Question: I get errors like the following in Eclipse using Maven:
'''
Missing artifact org.eclipse:swt:jar:3.7.
Project 'davmail' is missing required library: '/home/buzz-dee/.m2/repository/org/eclipse/swt/3.7.0/swt-3.7.0.jar'
'''

Most libraries are found as you can see in the above image, but some not. But the files are in the right place.:
'''
ls ~/.m2/repository/org/eclipse/swt/3.7.0/
swt-3.7.0.jar.lastUpdated swt-3.7.0.pom.lastUpdated
'''
This is a partial 'pom.xml':
'''
<?xml version="1.0" encoding="ISO-8859-1"?>
<project xmlns="http://maven.apache.org/POM/4.0.0" xmlns:xsi="http://www.w3.org/2001/XMLSchema-instance"
xsi:schemaLocation="http://maven.apache.org/POM/4.0.0 http://maven.apache.org/maven-v4_0_0.xsd">
<modelVersion>4.0.0</modelVersion>
<groupId>davmail</groupId>
<artifactId>davmail</artifactId>
<packaging>jar</packaging>
<version>4.6.1</version>
<name>DavMail POP/IMAP/SMTP/Caldav/Carddav/LDAP Exchange Gateway</name>
<organization>
<name>Mickael Guessant</name>
</organization>
<repositories>
<repository>
<id>central</id>
<name>Maven Repository Switchboard</name>
<layout>default</layout>
<url>http://repo1.maven.org/maven2</url>
<snapshots>
<enabled>false</enabled>
</snapshots>
</repository>
<repository>
<id>xwiki</id>
<layout>default</layout>
<url>http://maven.xwiki.org/externals</url>
<snapshots>
<enabled>false</enabled>
</snapshots>
</repository>
</repositories>
<dependencies>
<dependency>
<groupId>junit</groupId>
<artifactId>junit</artifactId>
<version>3.8.1</version>
<scope>test</scope>
</dependency>
<dependency>
<groupId>org.apache.jackrabbit</groupId>
<artifactId>jackrabbit-webdav</artifactId>
<version>2.4.3</version>
<exclusions>
<exclusion>
<groupId>org.apache.jackrabbit</groupId>
<artifactId>jackrabbit-jcr-commons</artifactId>
</exclusion>
<exclusion>
<groupId>xml-apis</groupId>
<artifactId>xml-apis</artifactId>
</exclusion>
</exclusions>
</dependency>
<dependency>
<groupId>org.slf4j</groupId>
<artifactId>slf4j-log4j12</artifactId>
<version>1.3.1</version>
</dependency>
<dependency>
<groupId>commons-httpclient</groupId>
<artifactId>commons-httpclient</artifactId>
<version>3.1</version>
</dependency>
<dependency>
<groupId>commons-codec</groupId>
<artifactId>commons-codec</artifactId>
<version>1.3</version>
</dependency>
<dependency>
<groupId>log4j</groupId>
<artifactId>log4j</artifactId>
<version>1.2.16</version>
<exclusions>
<exclusion>
<groupId>javax.jms</groupId>
<artifactId>jms</artifactId>
</exclusion>
<exclusion>
<groupId>com.sun.jdmk</groupId>
<artifactId>jmxtools</artifactId>
</exclusion>
<exclusion>
<groupId>com.sun.jmx</groupId>
<artifactId>jmxri</artifactId>
</exclusion>
</exclusions>
</dependency>
<dependency>
<groupId>javax.mail</groupId>
<artifactId>mail</artifactId>
<version>1.4.3</version>
</dependency>
<dependency>
<groupId>javax.activation</groupId>
<artifactId>activation</artifactId>
<version>1.1.1</version>
</dependency>
<dependency>
<groupId>org.eclipse</groupId>
<artifactId>swt</artifactId>
<version>3.7.0</version>
<optional>true</optional>
</dependency>
<dependency>
<groupId>javax.servlet</groupId>
<artifactId>servlet-api</artifactId>
<version>2.4</version>
<optional>true</optional>
</dependency>
<dependency>
<groupId>net.sourceforge.htmlcleaner</groupId>
<artifactId>htmlcleaner</artifactId>
<version>2.2</version>
</dependency>
<!-- included in Java 1.6, needed with Java 1.5 -->
<dependency>
<groupId>org.codehaus.woodstox</groupId>
<artifactId>woodstox-core-asl</artifactId>
<version>4.1.2</version>
</dependency>
<dependency>
<groupId>org.samba.jcifs</groupId>
<artifactId>jcifs</artifactId>
<version>1.3.14</version>
</dependency>
<dependency>
<groupId>net.freeutils.charset</groupId>
<artifactId>jcharset</artifactId>
<version>1.3</version>
</dependency>
<dependency>
<groupId>org.boris.winrun4j</groupId>
<artifactId>winrun4j</artifactId>
<version>0.4.5</version>
</dependency>
</dependencies>
<pluginRepositories>
<pluginRepository>
<id>apache.snapshots</id>
<url>http://repository.apache.org/snapshots</url>
<releases>
<enabled>false</enabled>
</releases>
</pluginRepository>
</pluginRepositories>
<build>
<sourceDirectory>src/java</sourceDirectory>
<plugins>
<plugin>
<groupId>org.apache.maven.plugins</groupId>
<artifactId>maven-compiler-plugin</artifactId>
<configuration>
<source>1.5</source>
<target>1.5</target>
</configuration>
</plugin>
<plugin>
<groupId>org.apache.maven.plugins</groupId>
<artifactId>maven-site-plugin</artifactId>
<version>2.2</version>
</plugin>
</plugins>
</build>
</project>
'''
What could be wrong?
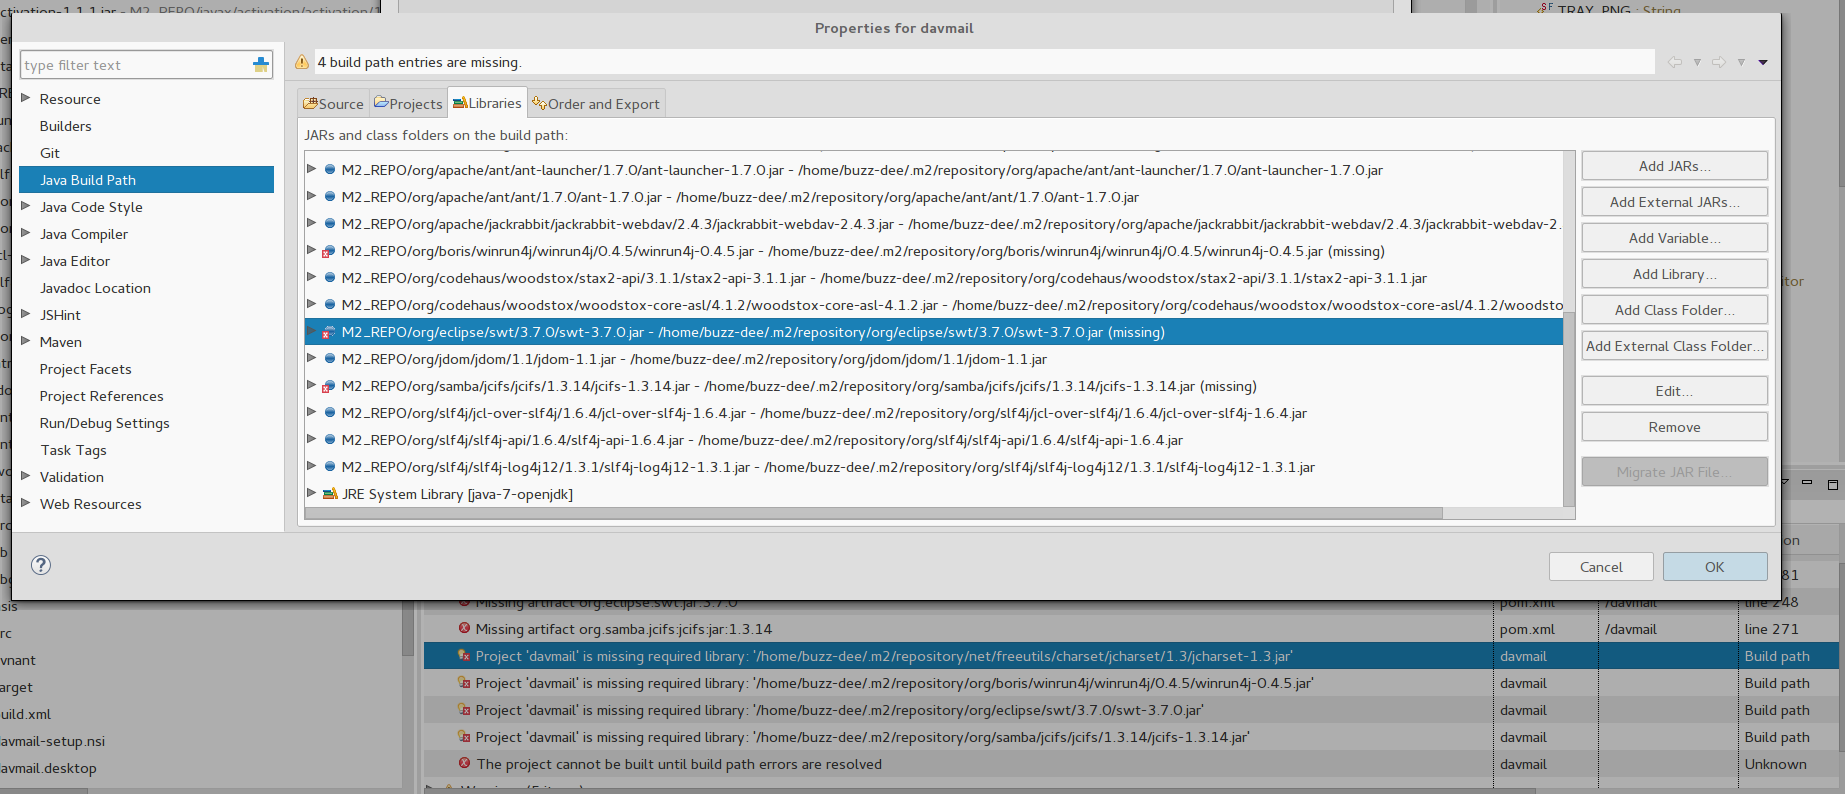
Answer: According to <URL>, 'org.eclipse:swt:jar:3.7.0' is an optional dependency. It isn't in mavenCentral, you could probably hunt it down from some other repository, but the simplest thing to do would be to remove that dependency from your pom and rebuild using '-U'
, as discussed <URL> and install it to your local .m2 repo using the install command:
'''
mvn install:install-file -DgroupId=org.eclipse -DartifactId=swt -Dversion=3.7.0 -Dpackaging=jar -Dfile=lib/swt-3.7-win32-x86.jar
'''
Please note though, that this is a temporary fix, that will have to be repeated on every machine you want to build this project on. That kinda defeats the point of offloading dependency management to a tool like Maven. I would still prefer removing 'swt' as a dependency from your project if that works.